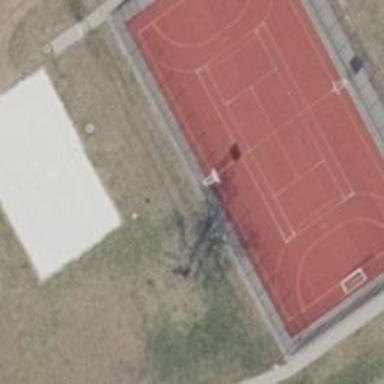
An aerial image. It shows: Basketball court located in leisure land pitch.